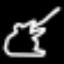
Label: frog